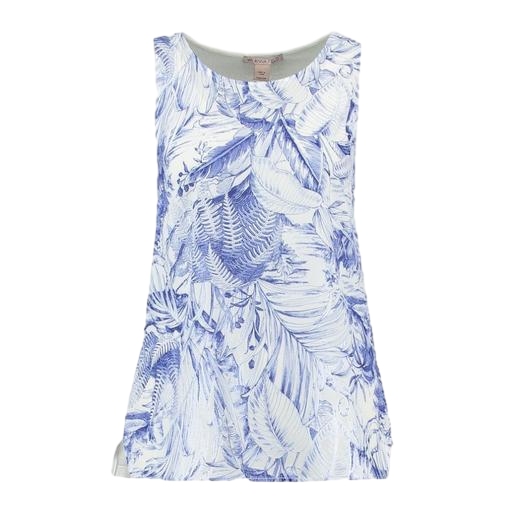
blue sleeveless floral-print shirt, blue floral-print tank top, blue leaf-print top, white background